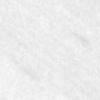
Label: no_change